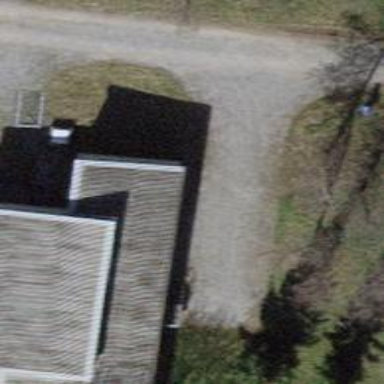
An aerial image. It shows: Flat-roofed building.